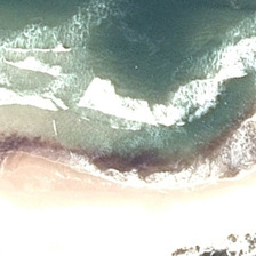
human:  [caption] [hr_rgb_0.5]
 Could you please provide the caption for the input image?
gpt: The beach is curved and the waves are raging.

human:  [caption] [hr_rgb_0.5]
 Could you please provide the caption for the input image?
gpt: White waves appeared on the dark blue sea and the beach beside them became black.

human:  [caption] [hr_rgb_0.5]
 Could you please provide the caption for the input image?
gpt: The beach is curved and the waves are surging.

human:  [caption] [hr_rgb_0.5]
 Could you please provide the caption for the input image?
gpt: white waves are between green ocean and white beach .

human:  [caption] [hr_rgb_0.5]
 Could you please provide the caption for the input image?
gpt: The white waves were on the dark blue sea, and the beach beside them turned black.